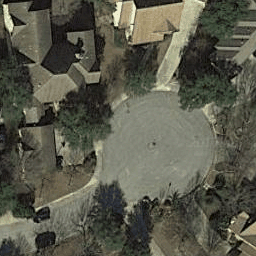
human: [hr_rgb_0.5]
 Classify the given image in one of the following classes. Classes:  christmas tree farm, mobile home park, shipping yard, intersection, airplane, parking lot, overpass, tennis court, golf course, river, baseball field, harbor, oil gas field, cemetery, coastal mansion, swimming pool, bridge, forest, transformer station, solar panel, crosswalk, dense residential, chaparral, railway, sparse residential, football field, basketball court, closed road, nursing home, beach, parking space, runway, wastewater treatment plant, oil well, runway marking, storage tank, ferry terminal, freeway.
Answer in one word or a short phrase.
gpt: closed road